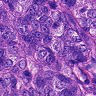
Metastatic tissue present: yes